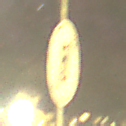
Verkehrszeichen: EndeGeschwindigkeit5
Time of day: Night
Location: Outdoor (Suburban)
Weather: Clear
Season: NotSpecified
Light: Artificial